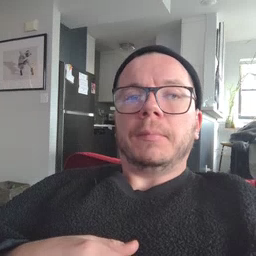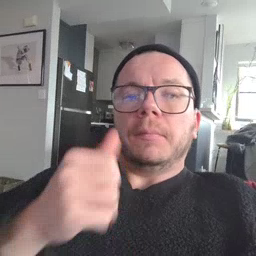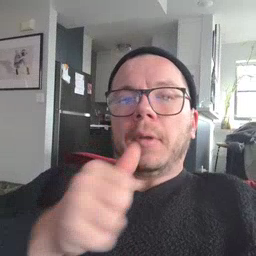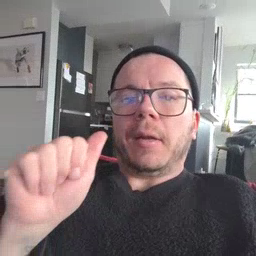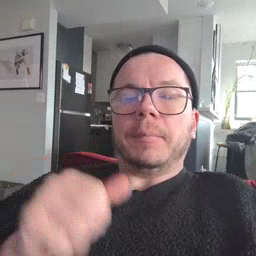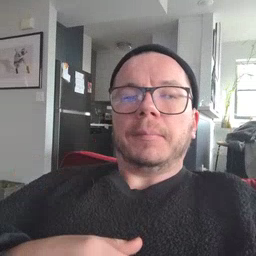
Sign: any